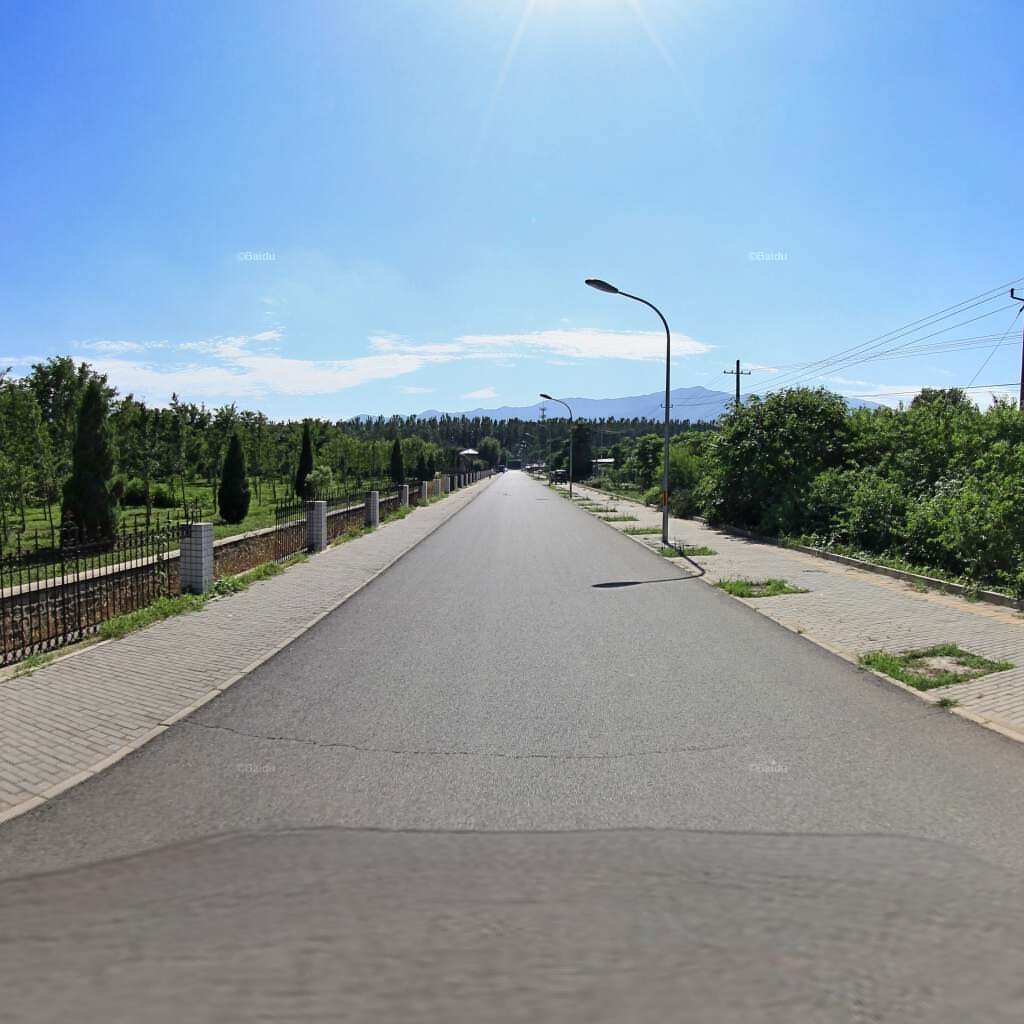
Region: Haidian
Road damage annotations: transverse crack